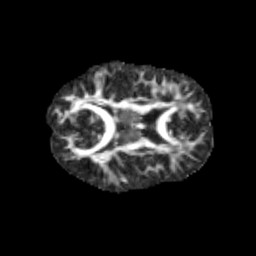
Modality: FA
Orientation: axial
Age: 9
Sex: male
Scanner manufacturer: siemens
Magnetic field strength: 3 T
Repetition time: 3.8 s
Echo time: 0.07 s